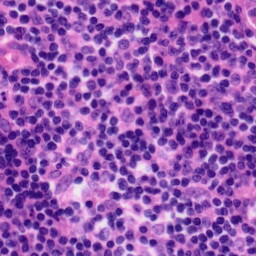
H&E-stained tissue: Tonsil